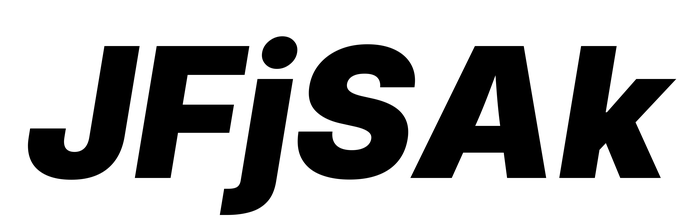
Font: Inter-Italic_Black_Italic